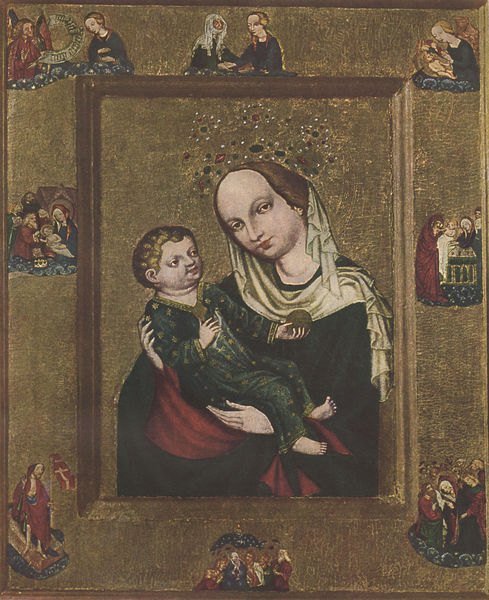
Titel: Madonna des Königs von England
Institution: London, Buckingham Palace
Schlagwörter: hand, umhang, grün, menschen, frau, holz, rot, schleier, malerei, rahmen, tod, trauer, gold, mantel, kind, edelsteine, krone, engel, fahne, flagge, baby, könig, tafel, kreuz, sterne, altar, buchdruck, christus, grab, jesus, leiden, mittelalter, hostie, kreuzzug, tempel, taufe, maria, madonna, anbetung, beweinung, mutter gottes, szenen, sakral, ikone, auferstehung, heimsuchung, josef, joseph, verkündigung, geburt, bildchen, lebensweg, nikolaus, stationen, tafelmalerei, marienleben, darbringung, leidensweg, kind mutter, marienvita, umhaang, szennen